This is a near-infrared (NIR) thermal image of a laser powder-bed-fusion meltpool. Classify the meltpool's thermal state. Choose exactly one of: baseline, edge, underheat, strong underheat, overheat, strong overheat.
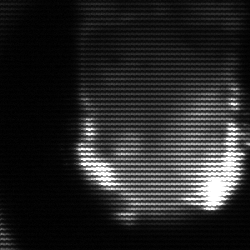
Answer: baseline